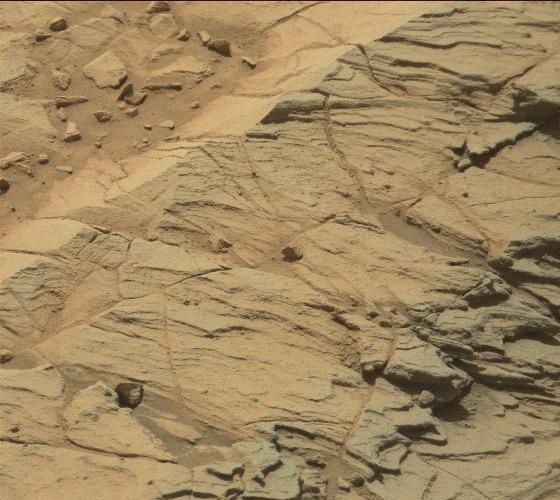
Terrain classes present: Bedrock, Gravel / Sand / Soil, Rock, Shadow